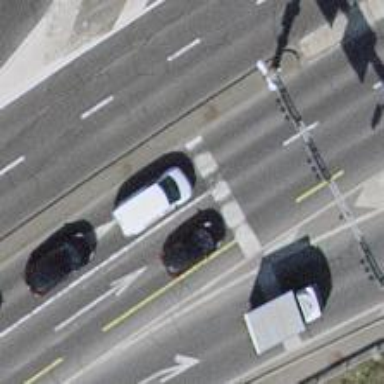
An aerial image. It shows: Road with traffic signals.